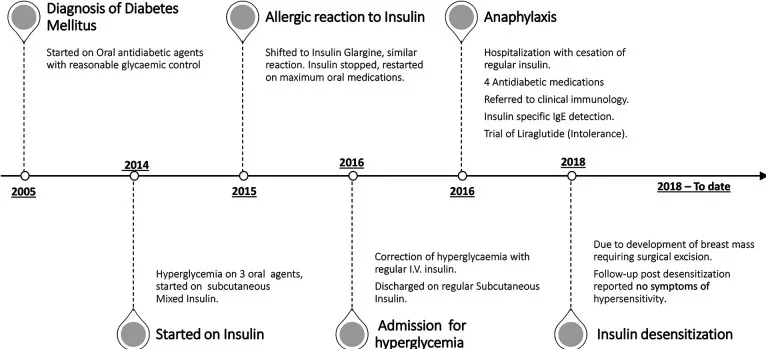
Timeline of the main events encountered during the patient's course of management and care.
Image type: chart (chart)